Interaction volume radius: 5 \u00c5
Interaction volume height: 10 \u00c5
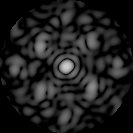
Disorder parameter: 0.4891